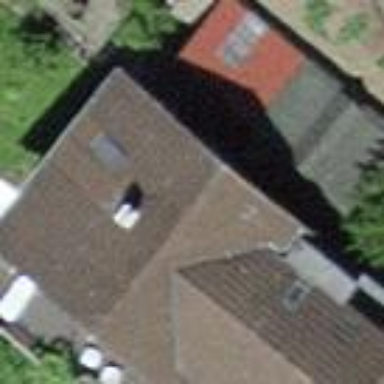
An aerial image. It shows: Building with tiled roof.